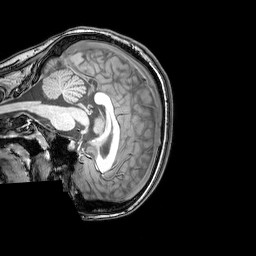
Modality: T1w
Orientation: sagittal
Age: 21
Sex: female
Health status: healthy
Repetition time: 0.081 s
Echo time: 0.037 s